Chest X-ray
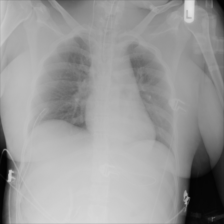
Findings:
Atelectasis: negative
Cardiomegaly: negative
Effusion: negative
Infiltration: negative
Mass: negative
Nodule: negative
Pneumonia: negative
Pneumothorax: negative
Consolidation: negative
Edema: negative
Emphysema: negative
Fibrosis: negative
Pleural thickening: negative
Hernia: negative